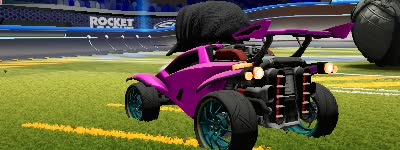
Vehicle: octane